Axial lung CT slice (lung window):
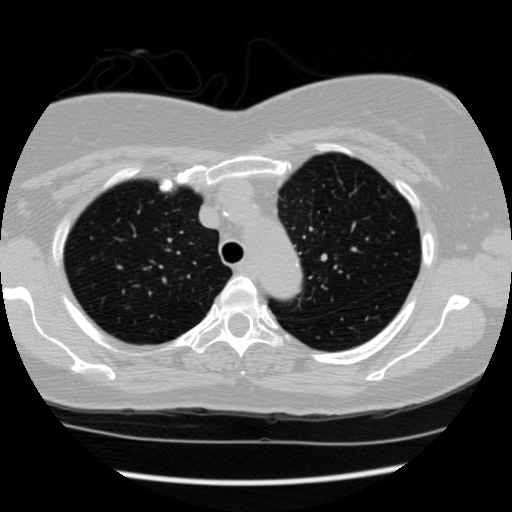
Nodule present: no